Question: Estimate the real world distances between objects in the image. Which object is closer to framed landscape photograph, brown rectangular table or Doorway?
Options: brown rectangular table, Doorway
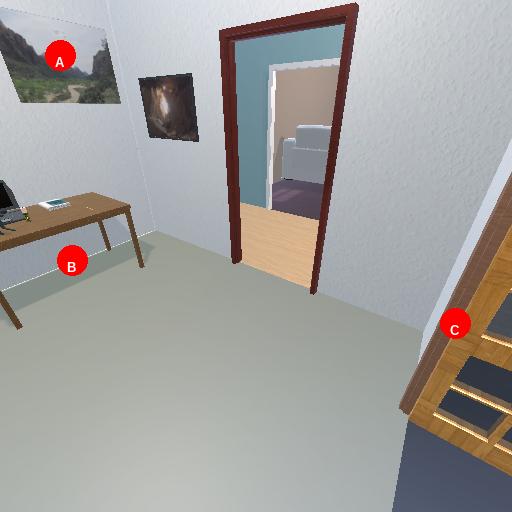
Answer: brown rectangular table